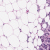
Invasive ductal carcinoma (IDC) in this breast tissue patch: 1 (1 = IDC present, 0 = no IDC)